Field crop: tomato
Growth stage: 2
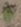
Species: solanum